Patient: sex F, age 56
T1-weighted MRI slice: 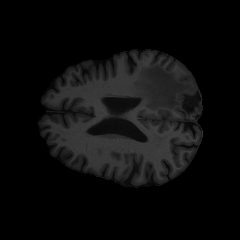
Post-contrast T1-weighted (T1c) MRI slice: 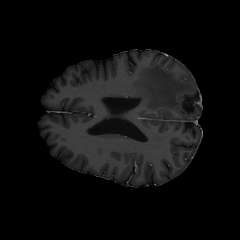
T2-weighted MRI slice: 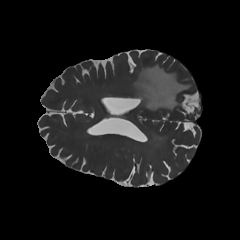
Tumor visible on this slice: yes
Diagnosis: Glioblastoma, IDH-wildtype
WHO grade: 4